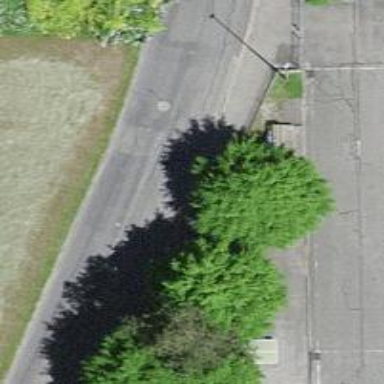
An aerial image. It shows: Deciduous tree with broadleaved leaves.